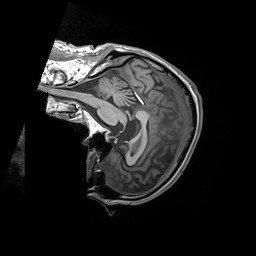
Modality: T1w
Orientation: sagittal
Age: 72
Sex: male
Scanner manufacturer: siemens
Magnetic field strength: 3 T
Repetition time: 1.55 s
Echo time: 0.00234 s